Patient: sex M, age 36
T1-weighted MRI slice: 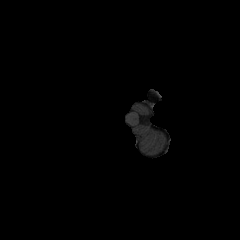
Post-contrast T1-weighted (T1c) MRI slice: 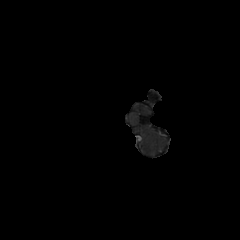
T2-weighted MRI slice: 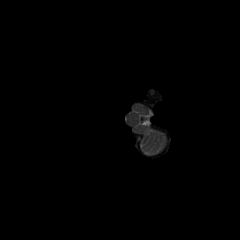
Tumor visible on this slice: no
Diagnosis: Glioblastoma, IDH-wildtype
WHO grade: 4